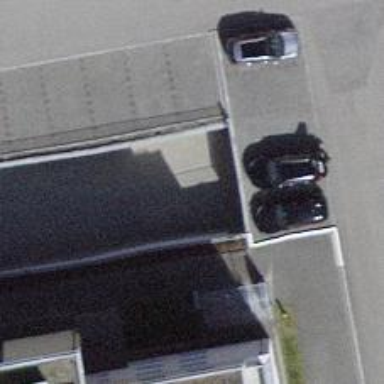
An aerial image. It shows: Parking area.